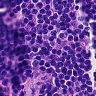
Metastatic tissue present: no